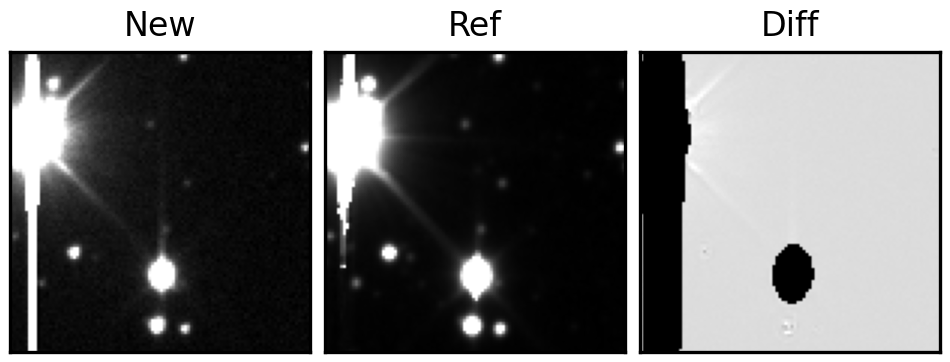
Label: bogus